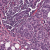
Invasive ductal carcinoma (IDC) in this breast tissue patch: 1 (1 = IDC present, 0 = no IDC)